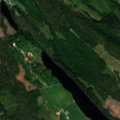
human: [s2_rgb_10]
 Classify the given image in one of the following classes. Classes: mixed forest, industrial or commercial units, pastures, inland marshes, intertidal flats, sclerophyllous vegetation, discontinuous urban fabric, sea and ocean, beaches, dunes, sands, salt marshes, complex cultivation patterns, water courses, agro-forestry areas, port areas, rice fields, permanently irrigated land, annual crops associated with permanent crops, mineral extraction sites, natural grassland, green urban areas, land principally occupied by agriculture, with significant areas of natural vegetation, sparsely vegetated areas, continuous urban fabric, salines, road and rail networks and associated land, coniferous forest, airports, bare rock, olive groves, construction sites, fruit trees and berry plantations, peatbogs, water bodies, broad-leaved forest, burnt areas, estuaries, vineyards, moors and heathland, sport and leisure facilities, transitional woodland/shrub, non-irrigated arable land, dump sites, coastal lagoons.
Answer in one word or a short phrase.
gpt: coniferous forest, mixed forest, transitional woodland/shrub